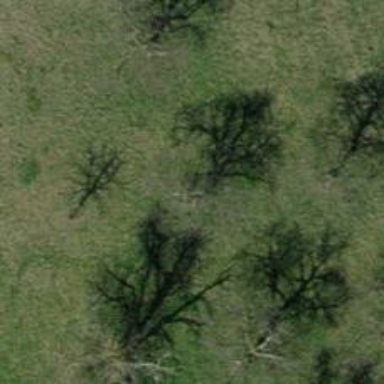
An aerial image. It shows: Single tag "natural: tree."